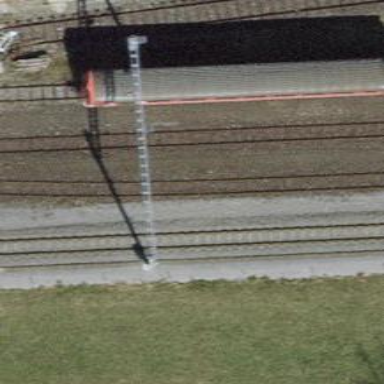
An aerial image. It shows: Narrow-gauge railway in service yard. The railway is electrified with contact line.